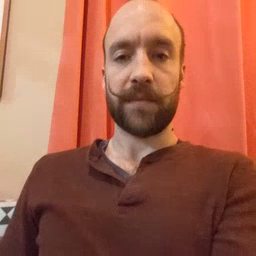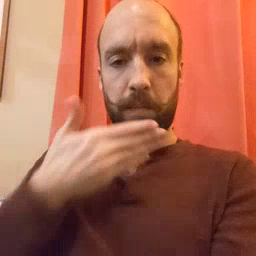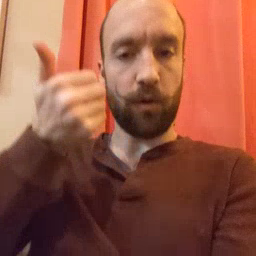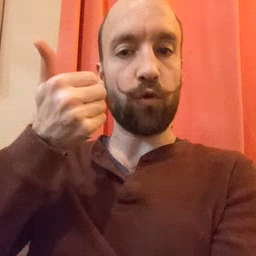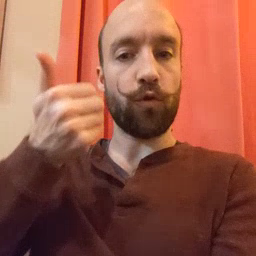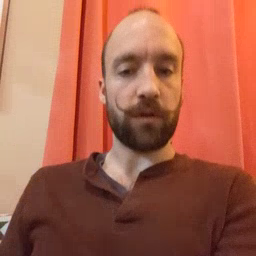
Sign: better